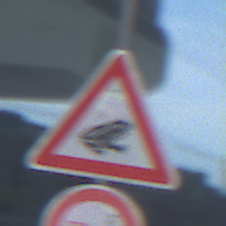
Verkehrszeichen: AmphibienwanderungLinks
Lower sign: VerbotUeberholenEinspurigeFahrzeuge
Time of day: MorningAfternoon
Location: Outdoor (Urban)
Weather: PartlyCloudy
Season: NotSpecified
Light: Natural